Field crop: maize
Growth stage: 2
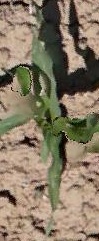
Species: maize